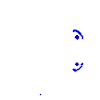
Particle: kaon